Aerial crown-view tile of a tropical tree (Barro Colorado Island, Panama), acquired 20250317:
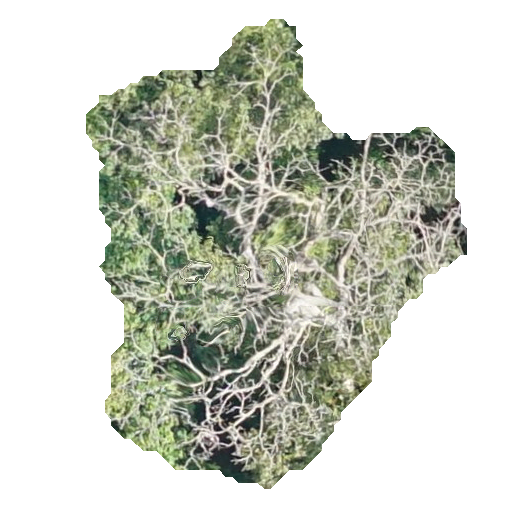
Species: Pseudobombax septenatum
GBIF accepted scientific name: Pseudobombax septenatum
Crown area: 168.603 m²